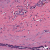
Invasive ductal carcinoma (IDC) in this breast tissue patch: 0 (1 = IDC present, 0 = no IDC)